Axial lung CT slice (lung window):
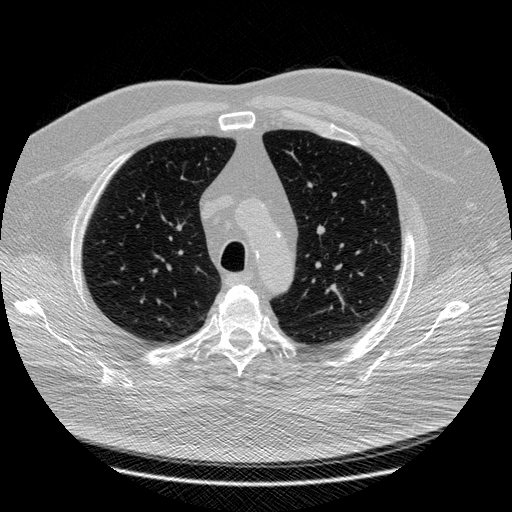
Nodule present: no